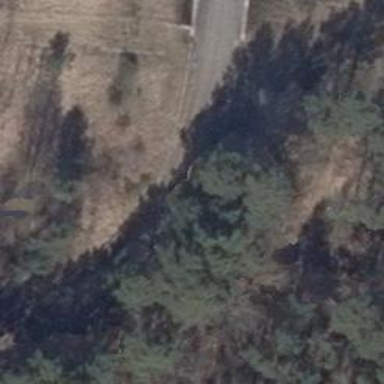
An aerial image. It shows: Track road with grade3 tracktype.